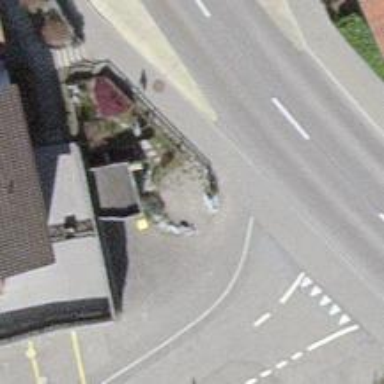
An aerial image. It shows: Post box.